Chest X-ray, PA view. Patient: 63 years old, sex M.
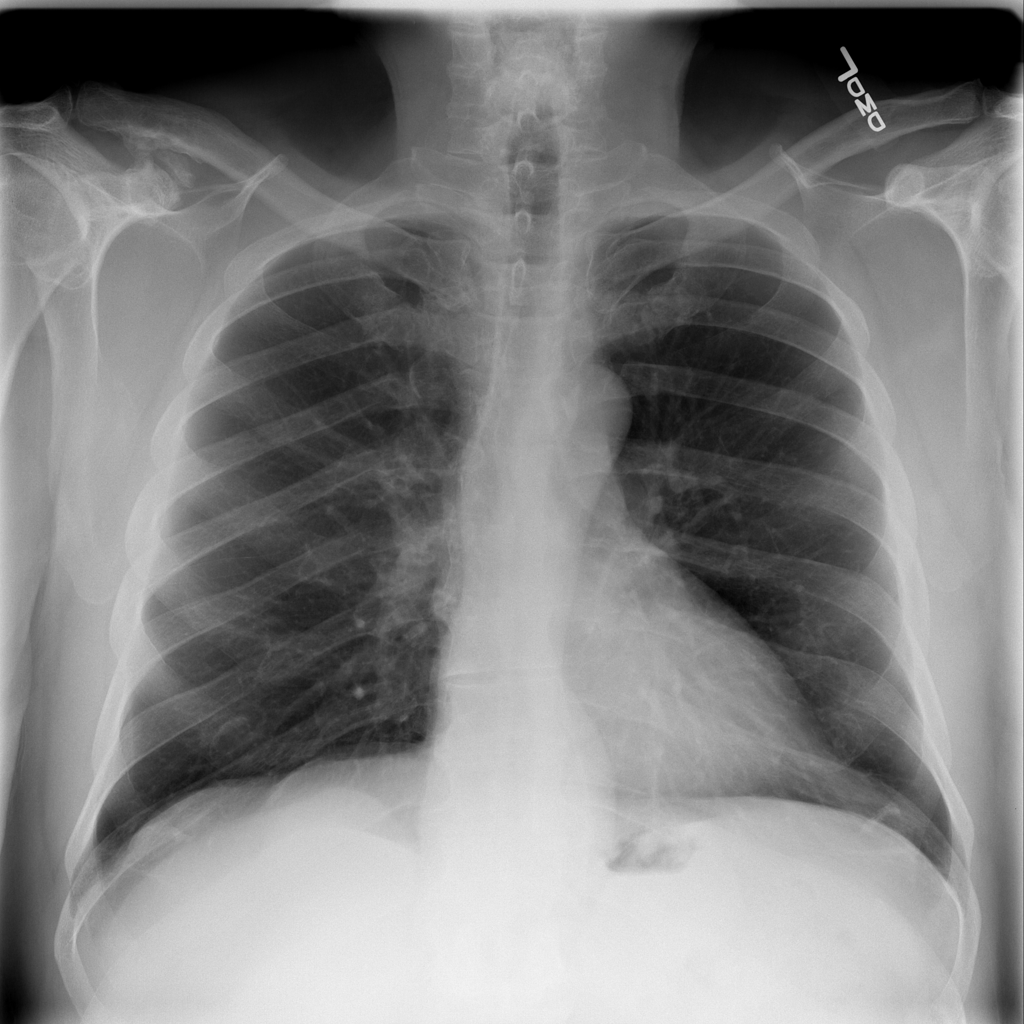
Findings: No Finding